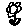
Label: flower